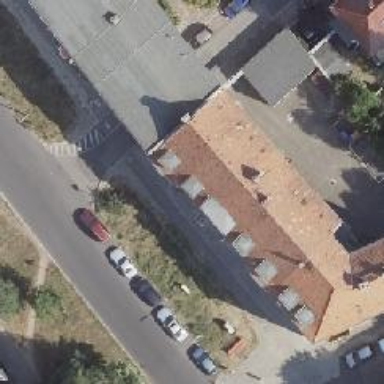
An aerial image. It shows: Veterinary facility.